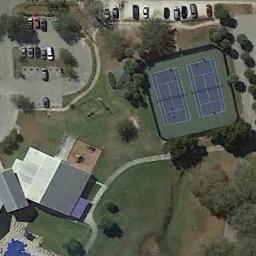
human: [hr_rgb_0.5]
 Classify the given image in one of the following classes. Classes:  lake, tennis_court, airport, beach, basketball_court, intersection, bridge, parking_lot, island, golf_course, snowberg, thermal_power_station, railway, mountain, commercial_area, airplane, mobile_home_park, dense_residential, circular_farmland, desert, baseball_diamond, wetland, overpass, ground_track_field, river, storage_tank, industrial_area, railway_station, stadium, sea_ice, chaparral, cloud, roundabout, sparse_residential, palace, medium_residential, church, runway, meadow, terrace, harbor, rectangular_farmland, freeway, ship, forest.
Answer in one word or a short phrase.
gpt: tennis_court